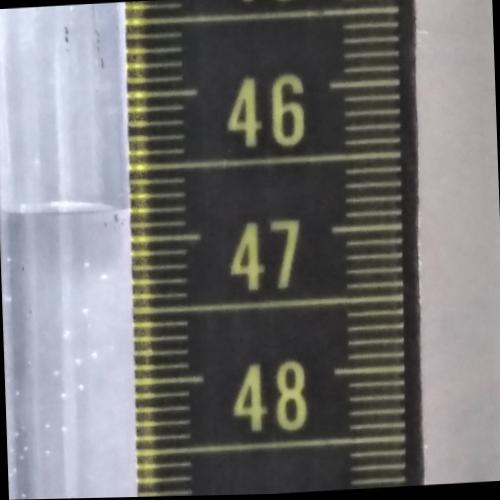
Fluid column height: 46.8 cm